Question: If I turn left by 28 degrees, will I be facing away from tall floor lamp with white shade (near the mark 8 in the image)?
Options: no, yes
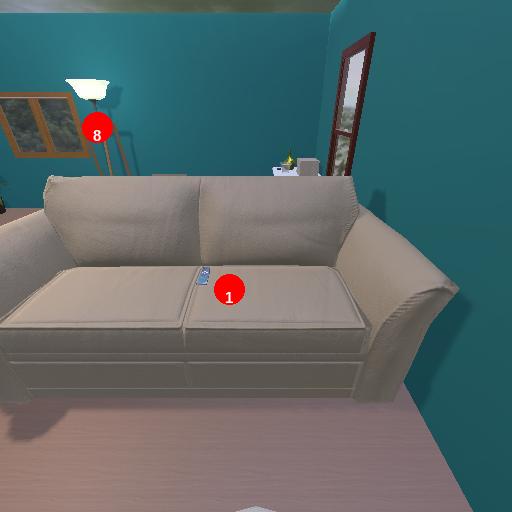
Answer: no